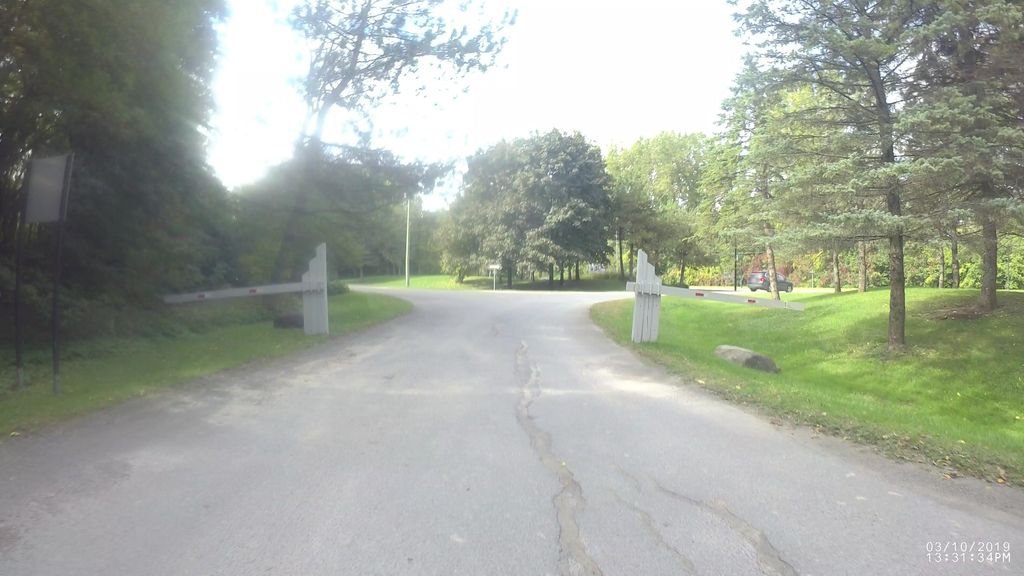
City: montreal